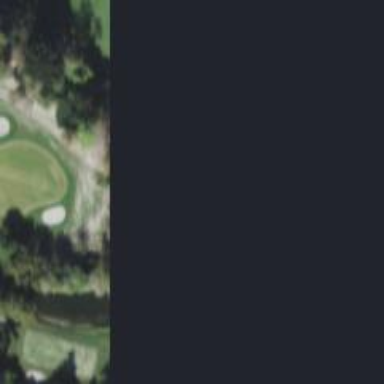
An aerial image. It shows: Path bridge used as golf cartpath.